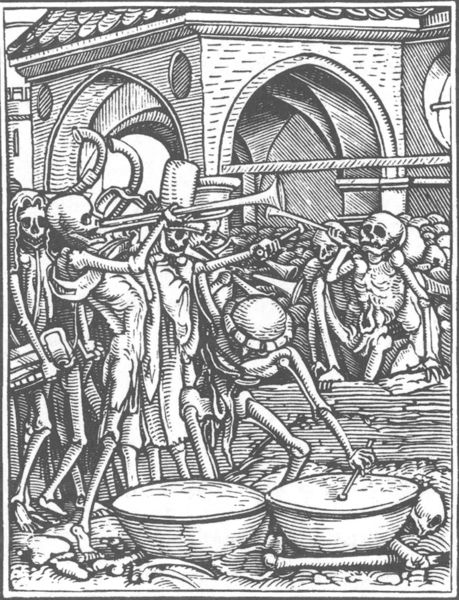
Titel: Totentanz
Künstler: Holbein d. J.
Schlagwörter: weiß, fenster, hut, hüte, schwarz, zeichnung, dach, haus, fest, zylinder, falten, schädel, schüssel, steine, tod, tot, horn, instrumente, musik, musiker, krone, dachziegel, füße, bogen, dächer, löffel, musizieren, striche, bögen, knochen, gewölbe, druck, radierung, stich, schwarzweiß, tote, holzdruck, trommel, arkaden, wanne, portal, skelett, spitzbogen, leichnam, sterben, gräber, baldachin, posaunen, umzug, trompeten, hörner, kupferstich, totenschädel, leichnahm, schindeln, gerippe, waschung, kronen, trompete, akaden, musikinstrumente, trommeln, skelette, totentanz, schlegel, wannen, toten, skeletten